Aerial crown-view tile of a tropical tree (Barro Colorado Island, Panama), acquired 20250512:
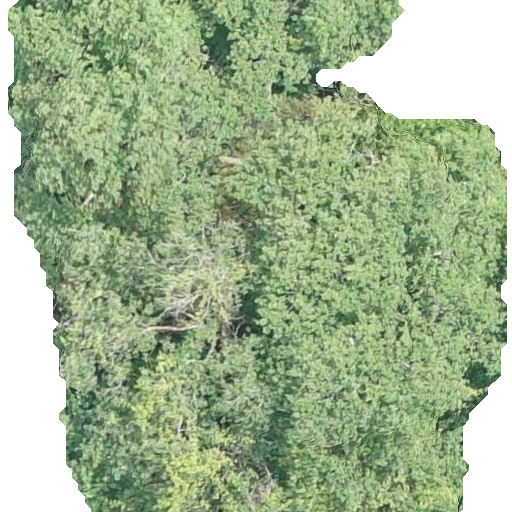
Species: Hieronyma alchorneoides
GBIF accepted scientific name: Hieronyma alchorneoides
Crown area: 373.293 m²